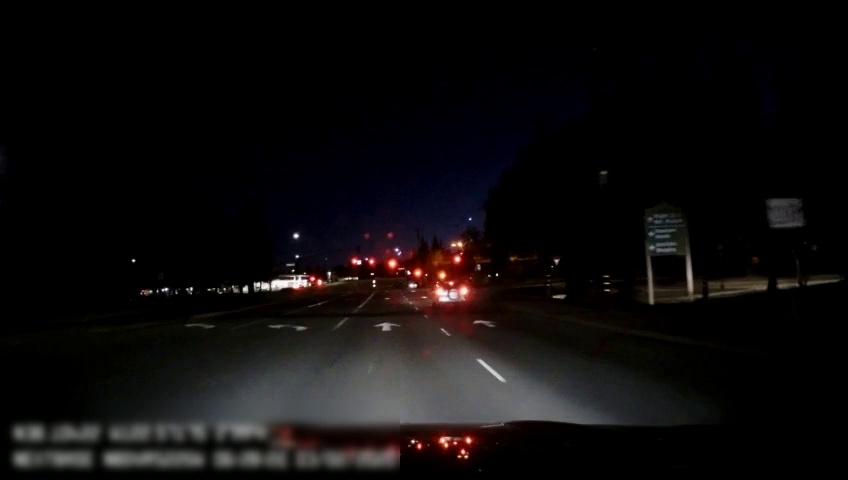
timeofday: Night
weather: Cloudy
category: Drivable Space
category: Vehicles | SUV
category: Lanes | Current Lane
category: Lanes | Current Lane
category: Lanes | Alternate Lane
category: Traffic | Signs